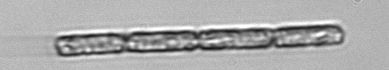
Label: Dactyliosolen_fragilissimus